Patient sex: F
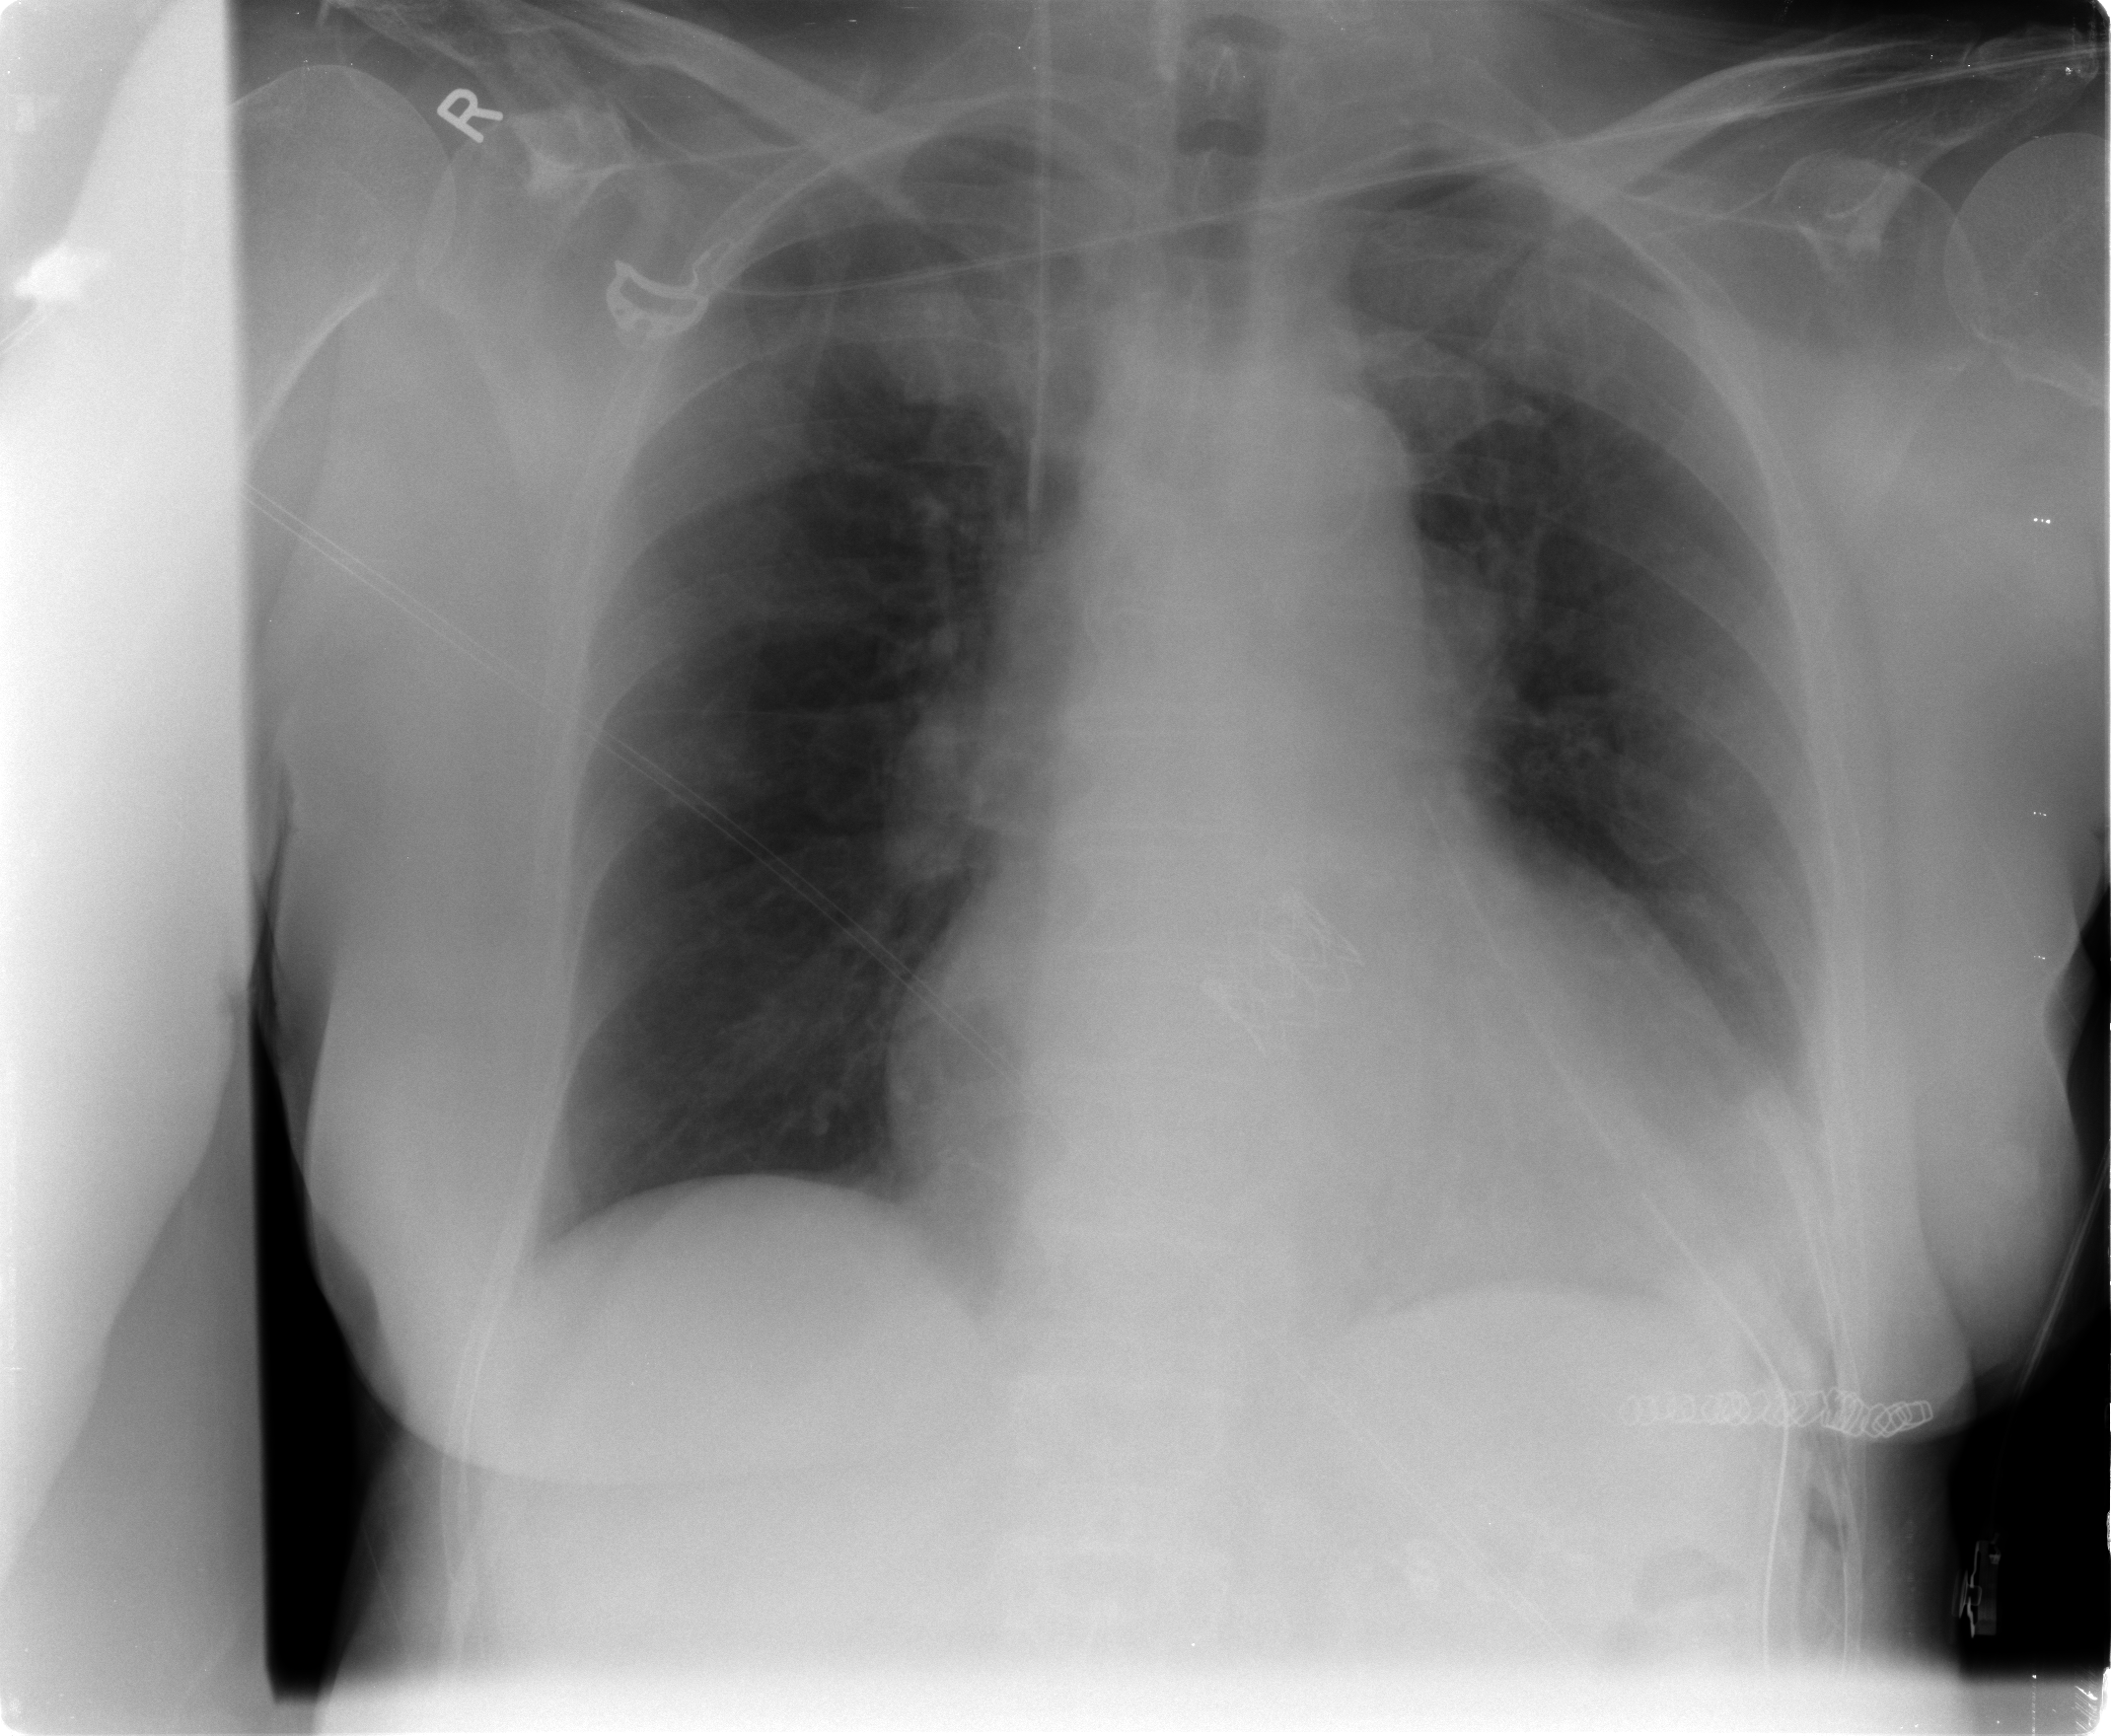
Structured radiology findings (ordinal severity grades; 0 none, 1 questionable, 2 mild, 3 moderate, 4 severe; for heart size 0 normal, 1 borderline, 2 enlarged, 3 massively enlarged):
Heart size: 2
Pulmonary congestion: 2
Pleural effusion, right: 0
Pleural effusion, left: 2
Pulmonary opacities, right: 0
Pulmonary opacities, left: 0
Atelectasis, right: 0
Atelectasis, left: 2